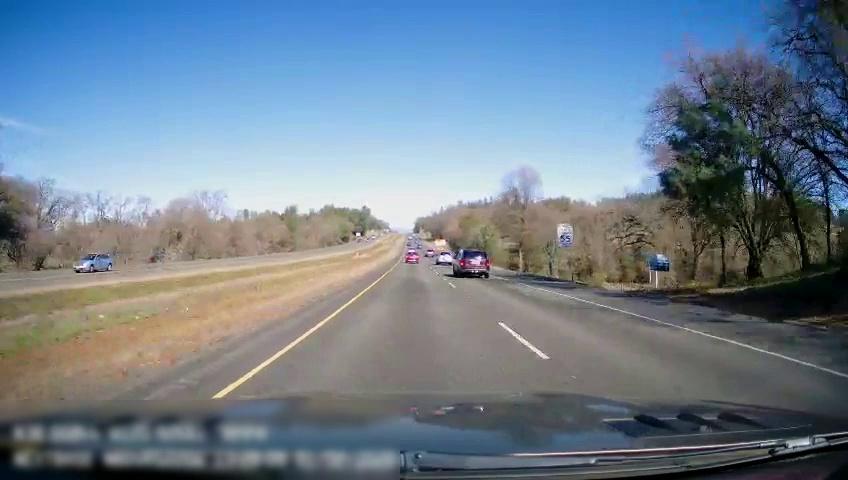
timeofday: Day
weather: Sunny
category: Drivable Space
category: Drivable Space
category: Vehicles | SUV
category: Vehicles | SUV
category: Vehicles | SUV
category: Vehicles | Van
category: Lanes | Current Lane
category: Lanes | Current Lane
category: Lanes | Alternate Lane
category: Traffic | Signs